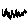
Label: zigzag